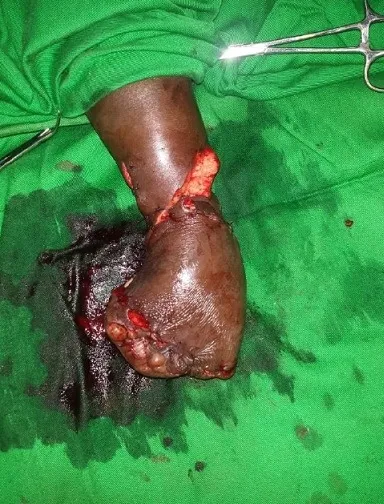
Per-Intervention aspect of the foot after the necking section and Z-plasty.
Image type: medical_photograph (other_medical_photograph)